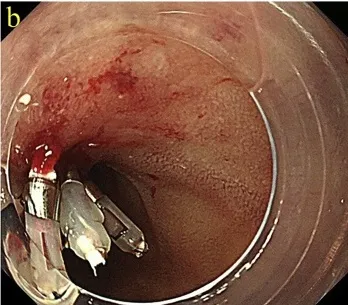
(b) Gastrointestinal bleeding was controlled with endoscopic clips and the bleeding point was distal to the duodenal papilla (third portion).
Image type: endoscopy (gi_endoscopy)